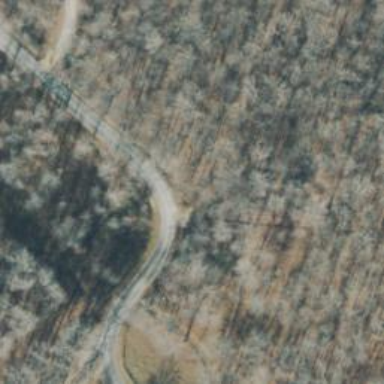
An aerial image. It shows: Unclassified road.